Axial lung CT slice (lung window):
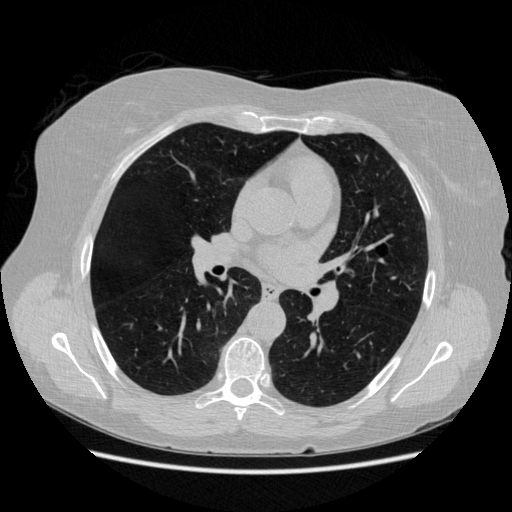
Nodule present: no